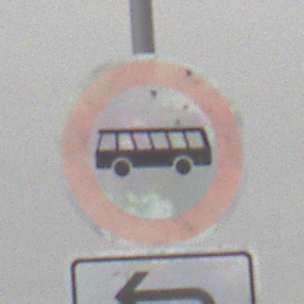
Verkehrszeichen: VerbotKraftomnibusse
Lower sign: RichtungsangabeDurchPfeile2
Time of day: MorningAfternoon
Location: Outdoor (Nature)
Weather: Overcast
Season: Winter
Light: Natural